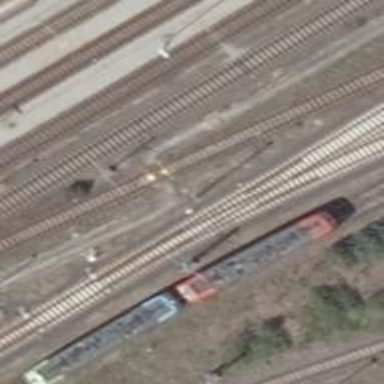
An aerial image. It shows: Rail yard with electrified contact lines for the trains.